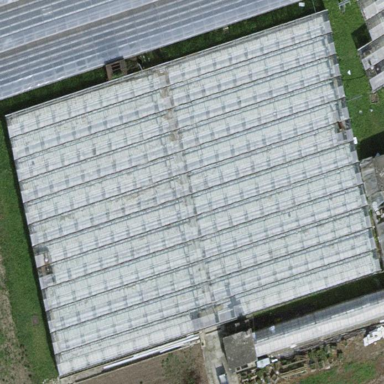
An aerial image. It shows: Greenhouse.